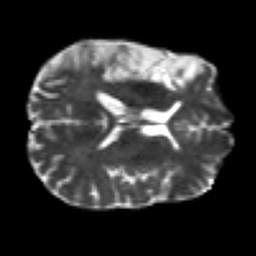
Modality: T2w
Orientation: axial
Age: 45
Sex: male
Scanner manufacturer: siemens
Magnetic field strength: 3 T
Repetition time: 7.3 s
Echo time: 0.087 s